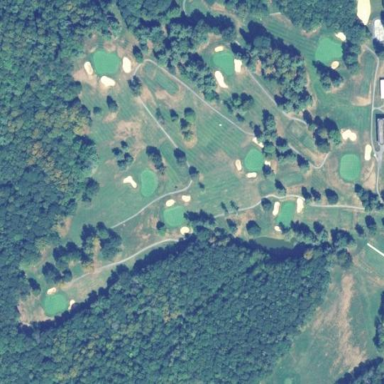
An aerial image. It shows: Golf course.